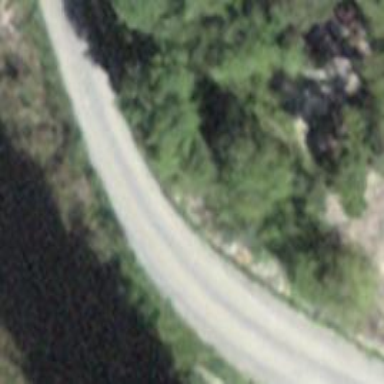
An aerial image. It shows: Unclassified road with gravel surface of grade 2 quality.